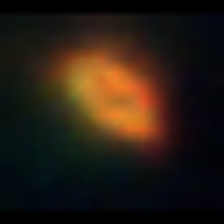
Taxon: NanoPlankton
Group: Other